Point out the variations between the two images.
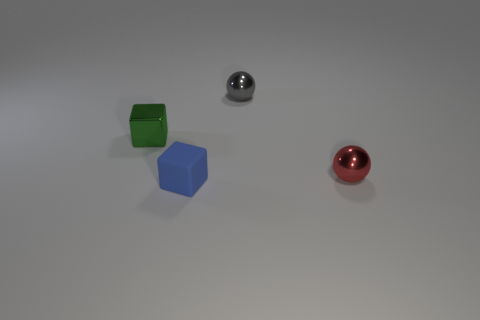
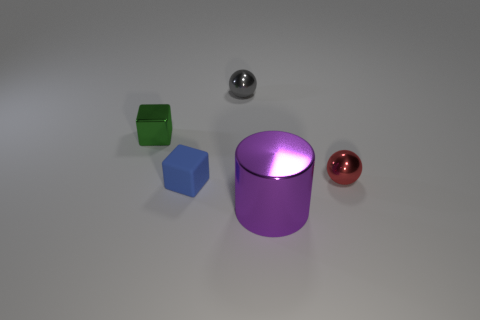
the large metallic cylinder has been newly placed
the big purple thing has appeared
the large purple metallic cylinder that is in front of the blue block has appeared
the large purple metallic cylinder in front of the tiny rubber object has been newly placed